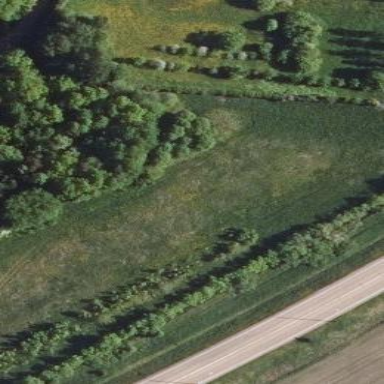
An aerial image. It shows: Transitional meadow area.